Question: So following the example from the Matching package and in particular the GenMatch example <URL> pp11.
We have the following code
'''
library(Matching)
data(lalonde)
attach(lalonde)
lalonde$ID <- 1:length(lalonde$age)
X = cbind(age, educ, black, hisp, married, nodegr, u74, u75, re75, re74)
BalanceMat <- cbind(age, educ, black, hisp, married, nodegr, u74, u75, re75, re74,
I(re74*re75))
genout <- GenMatch(Tr=treat, X=X, BalanceMatrix=BalanceMat, estimand="ATE", M=1,
pop.size=16, max.generations=10, wait.generations=1)
Y=re78/1000
mout <- Match(Y=Y, Tr=treat, X=X, Weight.matrix=genout)
summary(mout)
'''
Summary shows us that all 185 'treat==1' cases have been matched
Then we inspect
'''
summary(mout$weights)
'''
This tells us that some of the 'treat==1' cases have been matched multiple times with the 'treat==0'
I want to create a data.frame that includes only one occurance of the repeated 'treat==1' cases but all the 'treat==0'.
So in essence, the length is 185 + 'length(mout$index.control)'
Then, I want to introduce a variable '$PairID' which for each 'treat==1' case, is repeated for each 'treat==0' case.
the data.frame should like:

So above we see cases 1-3 only return one pair, but case 6 returns 2 pairs. This can be seen by: 'mout$weights[mout$index.treated]'
my idea is first remove the repeated $index.treated cases
'''
treat <- lalonde[mout$index.treated,]
library(dplyr)
DATA_clean <- treat %>%
group_by(ID) %>%
filter(!n() > 1)
'''
but this removes all the repeated cases. I want to keep one!
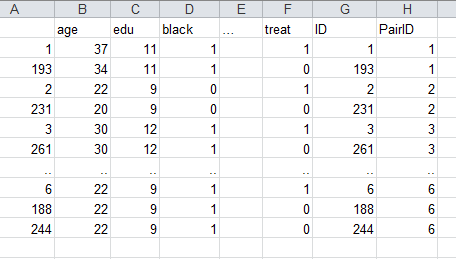
Answer: If you just want to keep, say, the first row of 'treat' for each value of 'ID', then you can use 'slice':
'''
DATA_clean <- treat %>%
group_by(ID) %>%
slice(1)
'''
Your original code didn't work because 'n()' returns to the total number of rows for each value of 'ID'. If every 'ID' has more than one row, then all of the data gets filtered out. 'slice' on the other hand, returns just the rows with the specified indices. If you want one random row, you can replace 'slice(1)' with 'sample_n(1)' (per @Frank's suggestion).